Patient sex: M
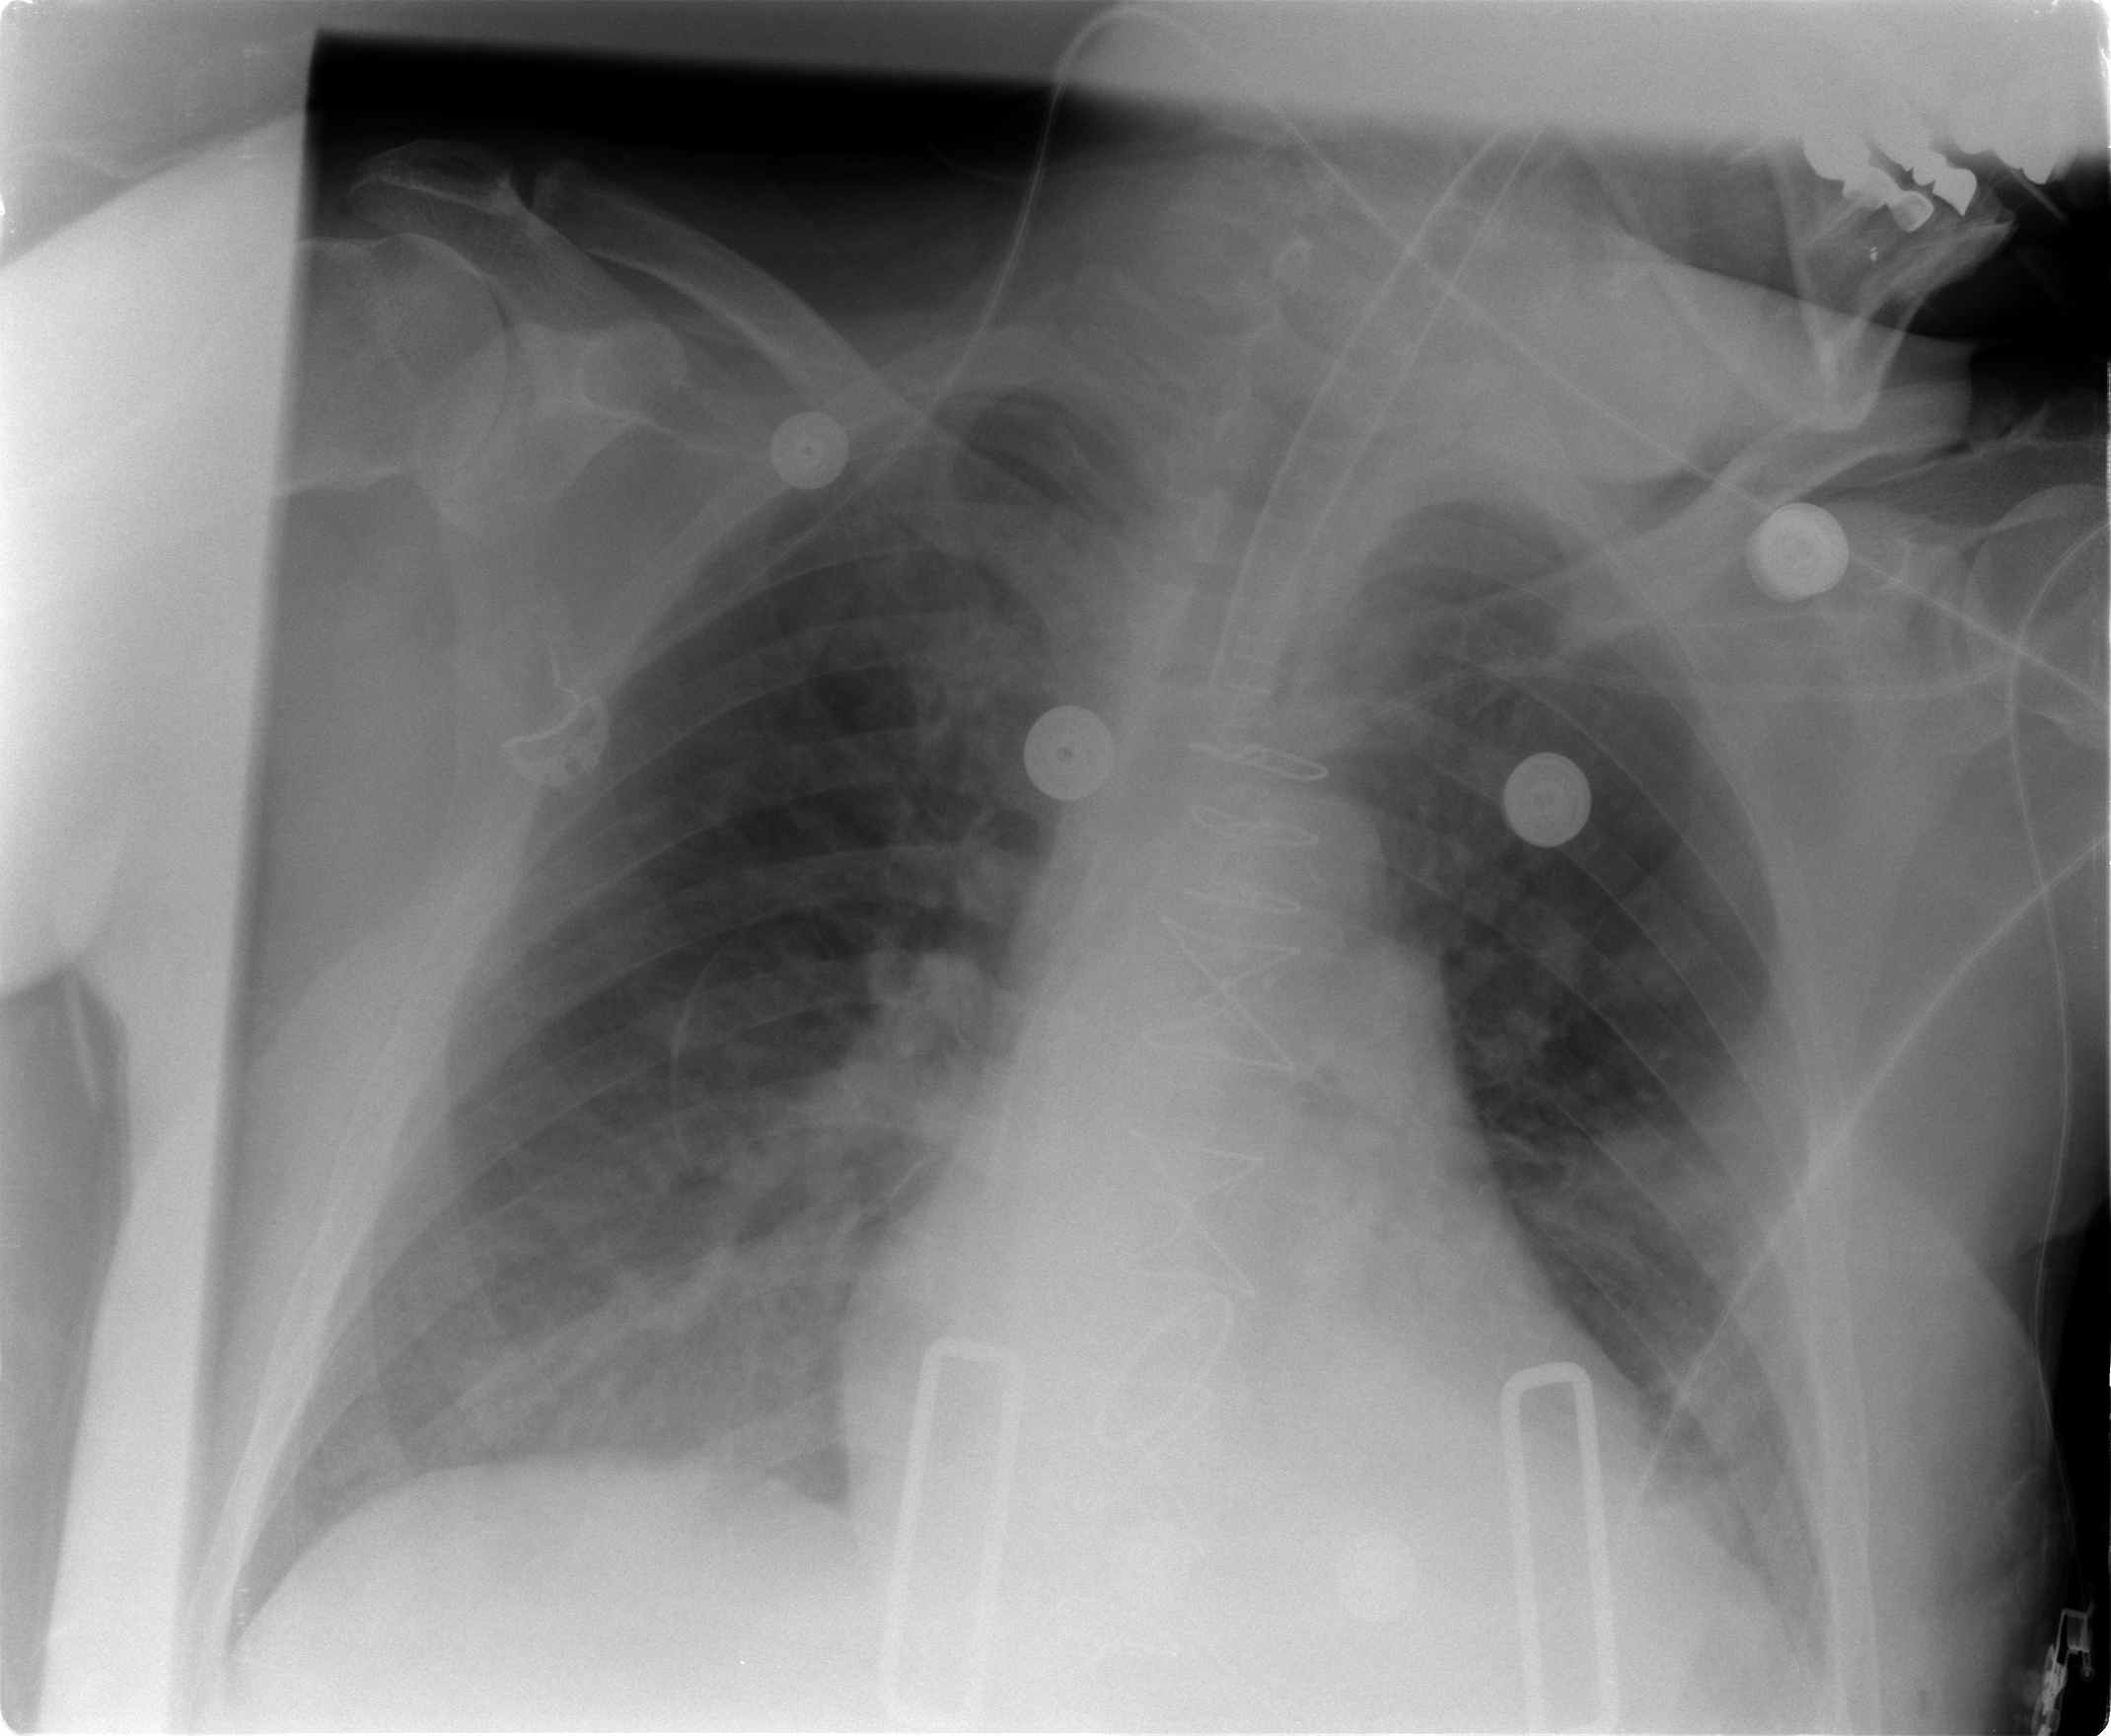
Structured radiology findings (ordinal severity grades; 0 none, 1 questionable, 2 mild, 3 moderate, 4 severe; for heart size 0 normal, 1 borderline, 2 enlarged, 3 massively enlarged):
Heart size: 2
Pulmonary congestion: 0
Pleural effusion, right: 0
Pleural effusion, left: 1
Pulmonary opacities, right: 2
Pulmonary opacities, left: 0
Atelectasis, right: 2
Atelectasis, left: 2